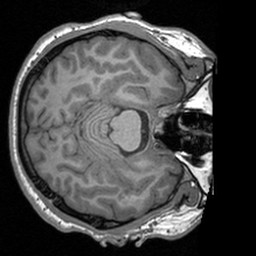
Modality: T1w
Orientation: axial
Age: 21
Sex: male
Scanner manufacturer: siemens
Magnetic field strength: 3 T
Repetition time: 1.9 s
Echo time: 0.00226 s